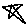
Label: star